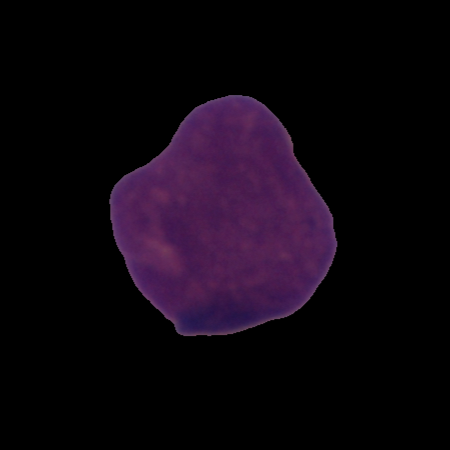
Label: cancer